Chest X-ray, PA view. Patient: 17 years old, sex M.
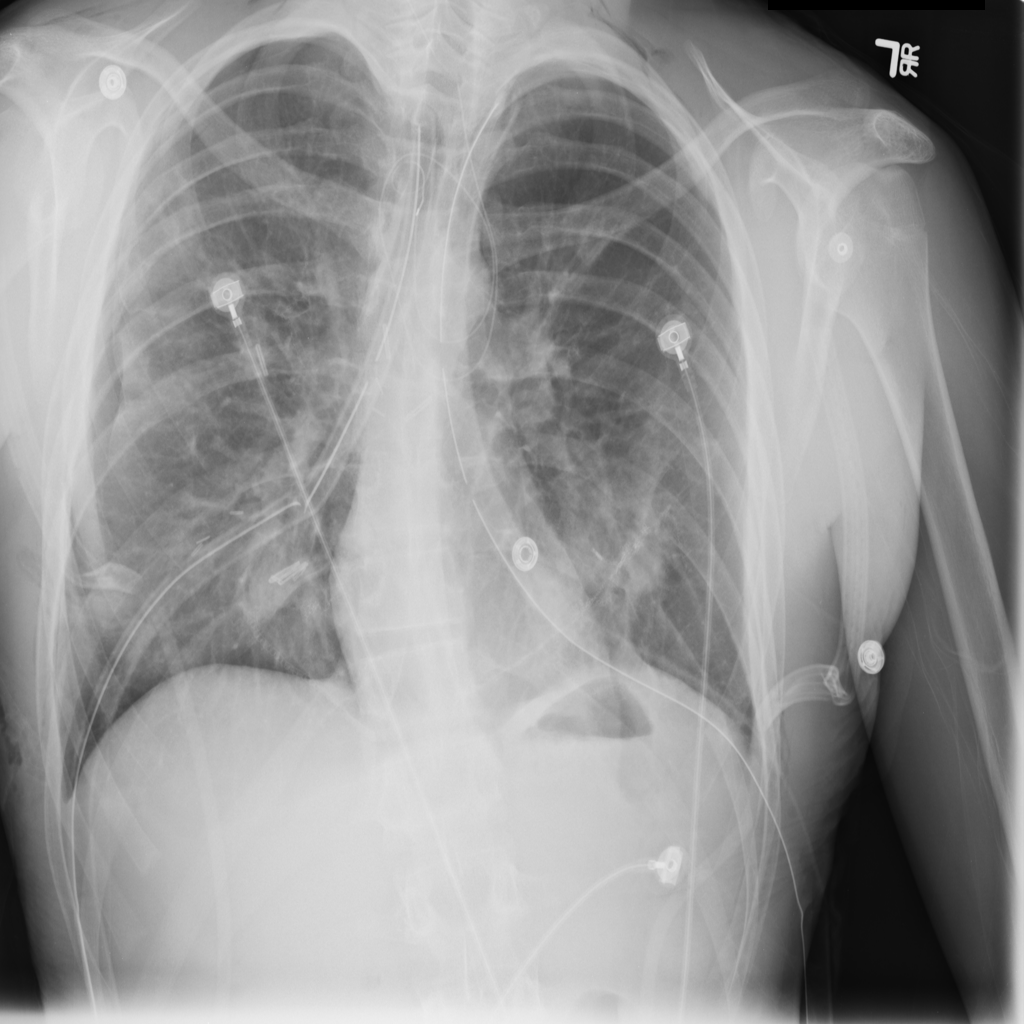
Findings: Emphysema, Infiltration, Nodule